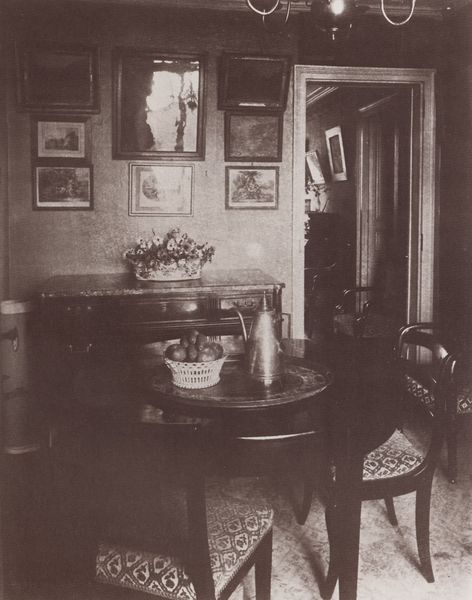
Titel: Interieurs, Speisezimmer eines Industriellen, Rue Lapic
Künstler: Jean Eugène Auguste Atget
Standort: Paris
Institution: Bibliothèque Nationale, Cabinet des Estampes
Schlagwörter: dunkel, blume, blumen, holz, lampe, licht, raum, stuhl, stühle, tisch, tür, zimmer, obst, muster, teppich, wand, rahmen, bild, innenraum, rückenlehne, spiegel, interieur, rund, früchte, kanne, stilleben, äpfel, bilder, bilderrahmen, kommode, lehne, polster, korb, türrahmen, leuchter, lüster, strauss, gesteck, foto, fotografie, photographie, photo, ablage, wohnraum, rüe